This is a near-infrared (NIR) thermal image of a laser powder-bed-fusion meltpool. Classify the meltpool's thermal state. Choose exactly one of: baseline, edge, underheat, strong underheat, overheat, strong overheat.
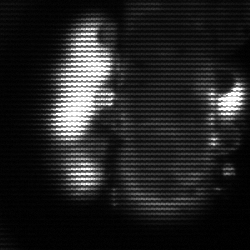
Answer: strong underheat